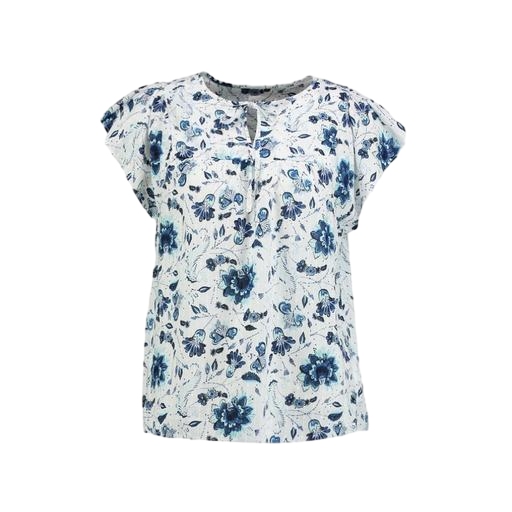
blue floral-print shirt, blue floral-print top, floral short-sleeved shirt, white background